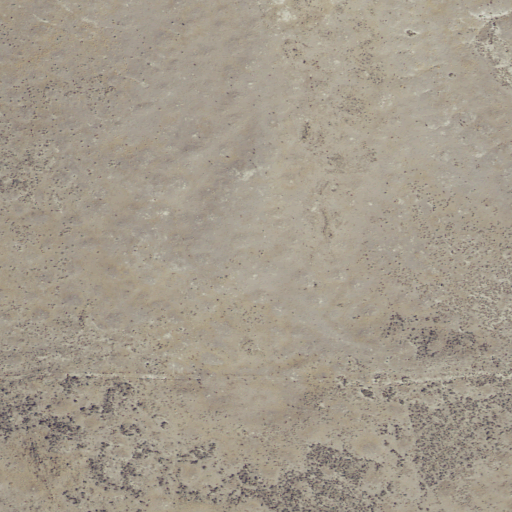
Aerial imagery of mountain in Utah named Indian Hill containing only shrub